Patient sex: F
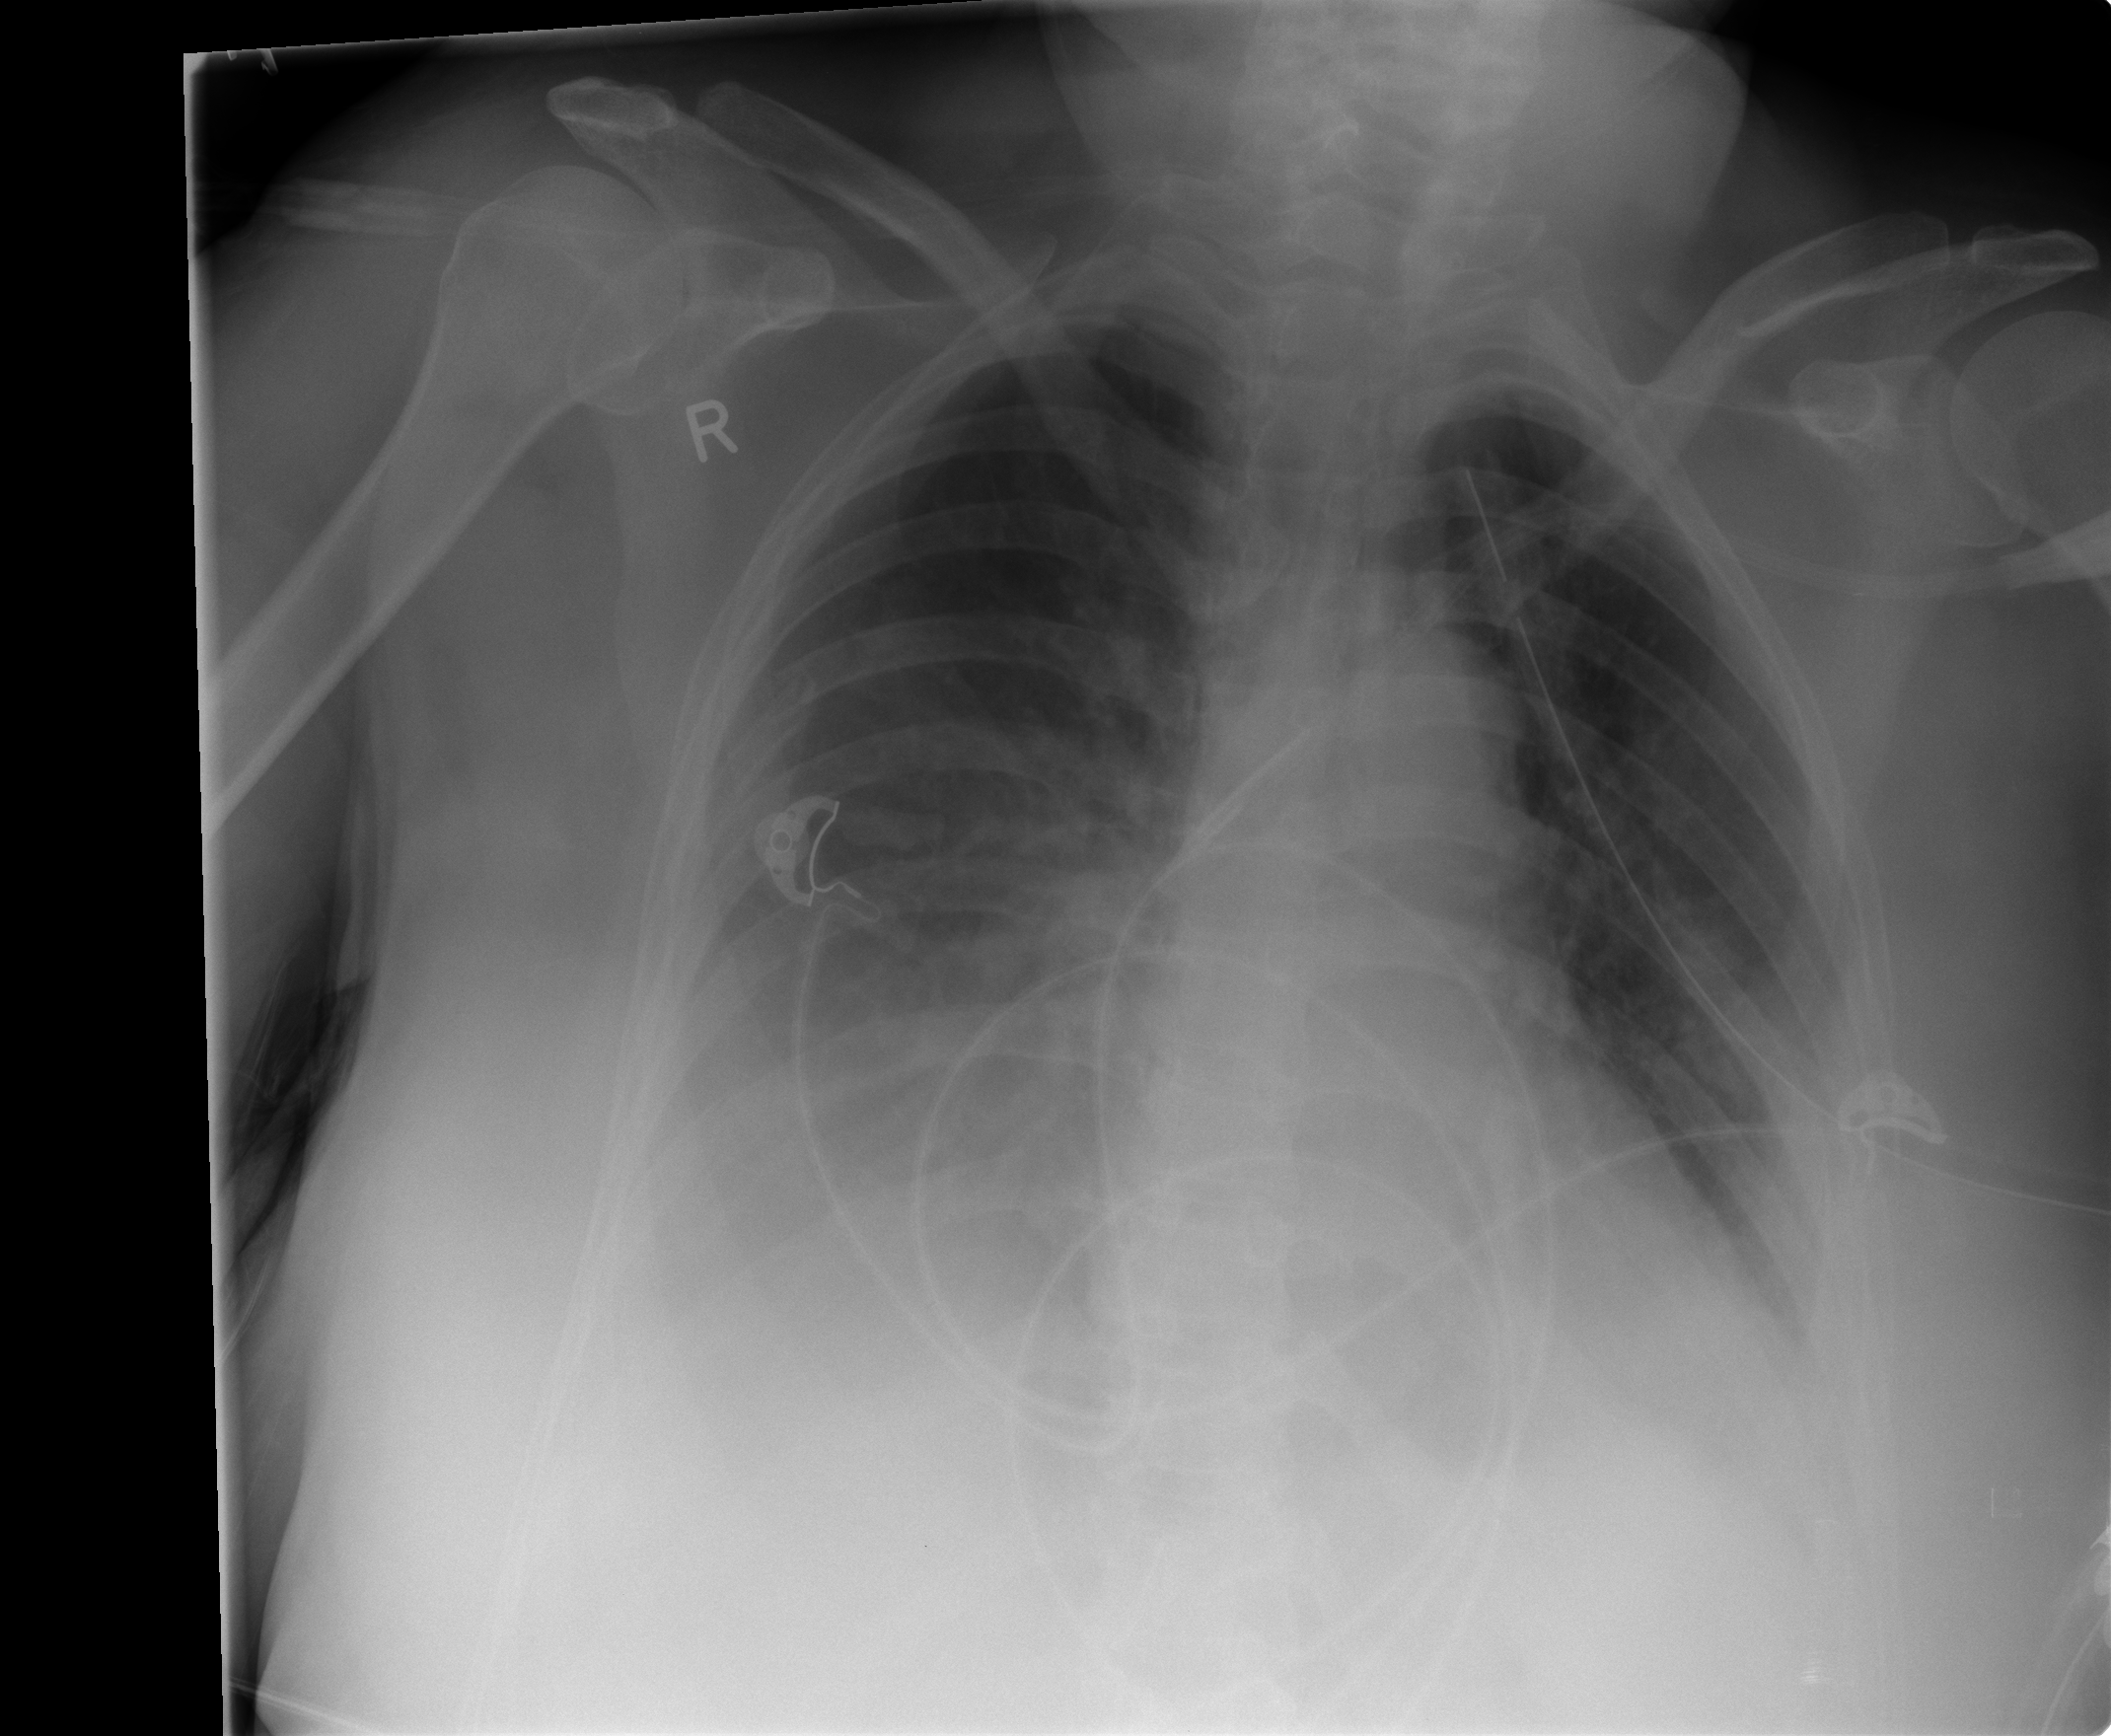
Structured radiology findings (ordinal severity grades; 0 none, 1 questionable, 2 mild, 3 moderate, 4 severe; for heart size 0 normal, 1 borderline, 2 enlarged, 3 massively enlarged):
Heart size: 0
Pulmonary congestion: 0
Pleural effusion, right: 3
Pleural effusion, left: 2
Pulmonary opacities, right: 0
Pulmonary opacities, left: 0
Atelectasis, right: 2
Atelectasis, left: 2